Field crop: maize
Growth stage: 2
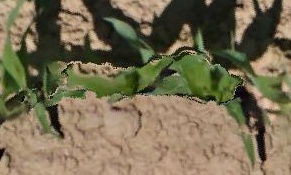
Species: maize